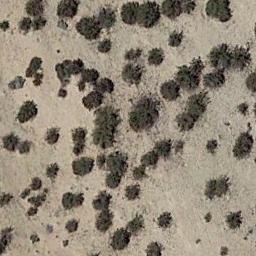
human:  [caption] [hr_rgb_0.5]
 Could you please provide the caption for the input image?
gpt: Some disconnected small chaparrals grow in the desert .

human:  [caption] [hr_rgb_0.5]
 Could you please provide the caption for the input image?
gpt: Chaparral is evenly distributed on the sand .

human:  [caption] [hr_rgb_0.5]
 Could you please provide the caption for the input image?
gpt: There are two lush vegetation in the jungle .

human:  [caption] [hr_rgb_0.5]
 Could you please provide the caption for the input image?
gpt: There are some dry bushes make up the chaparral on the desert .

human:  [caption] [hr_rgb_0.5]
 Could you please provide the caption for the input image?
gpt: The middle of the chaparral is dense .